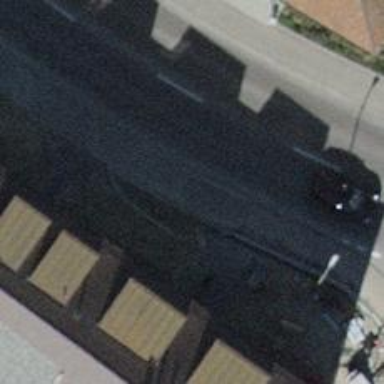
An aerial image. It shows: Asphalt sidewalk.